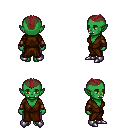
a pixel art fantasy rpg character, female body template, orc, green skin, brown robe, magenta pants, brunette short mohawk hairstyle, leather bracers, metal boots, four views (front, back, left, right), 2x2 character sprite sheet, small pixel art, hard edges, no anti-aliasing